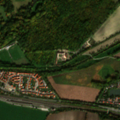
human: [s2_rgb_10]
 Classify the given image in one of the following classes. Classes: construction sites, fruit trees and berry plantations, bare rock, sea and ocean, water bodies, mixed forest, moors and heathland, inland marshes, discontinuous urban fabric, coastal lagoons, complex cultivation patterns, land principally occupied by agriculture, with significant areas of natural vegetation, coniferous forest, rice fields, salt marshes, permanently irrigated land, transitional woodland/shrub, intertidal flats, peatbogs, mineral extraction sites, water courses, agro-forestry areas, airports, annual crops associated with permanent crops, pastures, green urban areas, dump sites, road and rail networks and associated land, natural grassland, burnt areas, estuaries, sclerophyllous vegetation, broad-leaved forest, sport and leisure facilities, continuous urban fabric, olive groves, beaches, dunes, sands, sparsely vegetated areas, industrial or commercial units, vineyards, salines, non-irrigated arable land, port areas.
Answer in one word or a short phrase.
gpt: discontinuous urban fabric, non-irrigated arable land, land principally occupied by agriculture, with significant areas of natural vegetation, broad-leaved forest